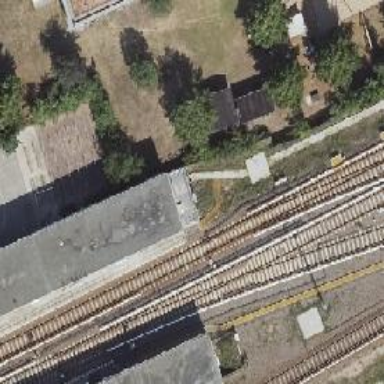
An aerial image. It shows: Railway switch with the turnout side on the right.